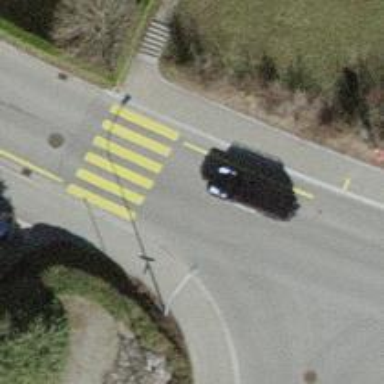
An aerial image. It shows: Footway along the road.